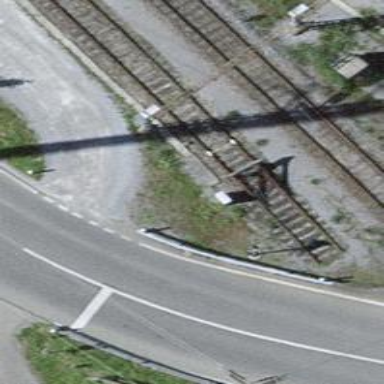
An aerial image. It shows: Railway buffer stop.